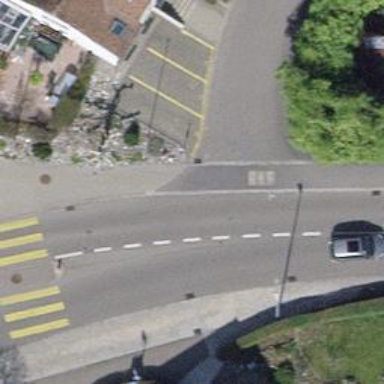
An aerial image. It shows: Bus stop with stop position for public transport.